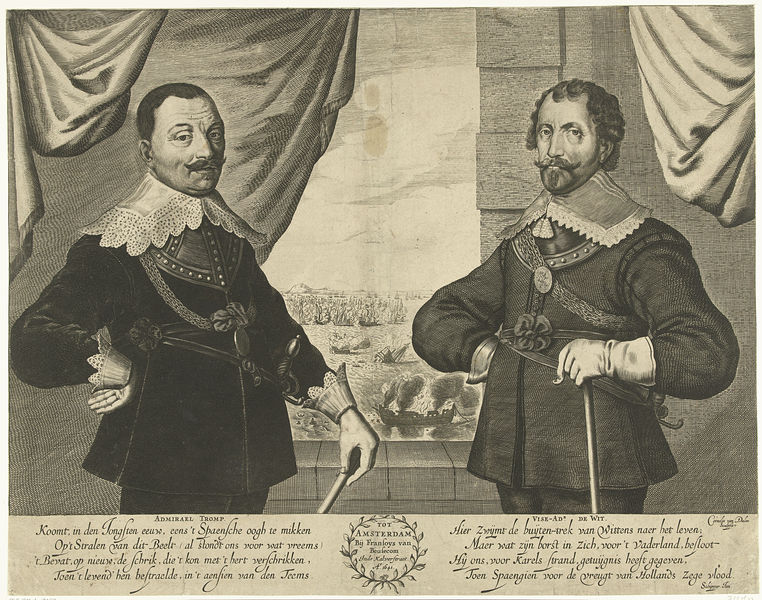
Titel: Portret van admiraal Maarten Harpertszoon Tromp en vice-admiraal Witte Cornelisz. de With
Künstler: Cornelis van (I) Dalen
Standort: Amsterdam
Institution: Rijksmuseum
Schlagwörter: feuer, mann, meer, weiß, fenster, handschuhe, männer, schwarz, zeichnung, blick, gürtel, beige, bart, bärte, schnurrbart, kragen, spitze, niederlande, porträt, vorhang, stock, schiff, schiffe, schrift, ansicht, zwei, stab, mauer, grafik, schlacht, doppelporträt, druck, stich, schwarzweiß, schwert, text, uniform, orden, seefahrt, frisue, spitzenkragen, admiral, kupferstich, amsterdam, amsterdamm, vorhan, seeschlacht, swarz, tromp, de wit, mezzotinte